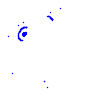
Particle: pion